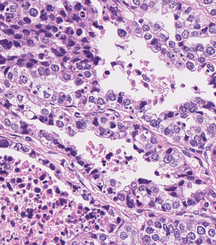
Tumor epithelial tissue: yes
Tumor-associated stroma tissue: yes
Normal tissue: no